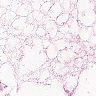
Metastatic tissue present: yes